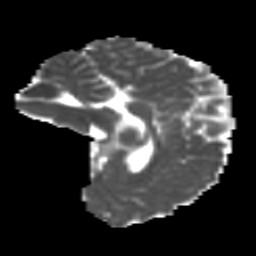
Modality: MD
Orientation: sagittal
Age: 16
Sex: male
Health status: ill
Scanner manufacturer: ge
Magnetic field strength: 3 T
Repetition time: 6.752 s
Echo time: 0.079 s